Question: I have added a new event in fullcalender. The event is displayed as one div when displayed in "Day" view but it displayed as two attached divs when the view is changed to "Week".

Here is my script code:
'''
@model Alis.AgentPortal.Models.MeetingVM
@using Alis.AgentPortal.Helpers
@{
ViewBag.Title = "Calender";
Layout = "~/Views/Shared/_LayoutforMarketRep.cshtml";
}
@section scripts{
@Styles.Render("~/Content/Calender")
@Scripts.Render("~/bundles/modernizr")
@Scripts.Render("~/bundles/scripts")
}
<script type="text/javascript">
$(document).ready(function () {
$.ajaxSetup({
cache: false
});
function SetValidate() {
var valMessage1 = "";
if ($("#eventTitle").val() == "") {
valMessage1 = valMessage1 + "Please enter subject.";
valMessage1 = valMessage1 + "
";
}
if ($("#eventDate").val() == "") {
valMessage1 = valMessage1 + "Please enter effective date.";
valMessage1 = valMessage1 + "
";
}
//if ($("#Status").val() == "") {
// valMessage1 = valMessage1 + "Please enter Meeting Status.";
// valMessage1 = valMessage1 + "
";
//}
var Req = $('#whoRequired').find(":selected").text();
if (Req == null || Req == "") {
valMessage1 = valMessage1 + "Please enter required person.";
valMessage1 = valMessage1 + "
";
}
var numbers = /^[0-9]+$/;
if (!$('#eventDuration').val().match(numbers)) {
valMessage1 = valMessage1 + "Please enter appointment length in numeric.";
valMessage1 = valMessage1 + "
";
}
return valMessage1;
}
$("#btnPopupSave").click(function () {
if (SetValidate() != "") {
alert(SetValidate());
}
else {
$('#popupEventForm').hide();
var blkstr = "";
$.each($("#whoRequired").val(), function (idx2, val2) {
blkstr = val2 + "," + blkstr;
});
var Reminder = "";
if ($('#chkReminder').prop('checked')) {
Reminder = true;
} else {
Reminder = false;
}
var dataRow = {
'MeetingId': $('#MeetingId').val(),
'Title': $('#eventTitle').val(),
'NewEventTime': $('#eventTime').val(),
'WhoRequired': blkstr,
'Descripttion': $('#txtdescription').val(),
'Status': $('#Status').val(),
'NewEventDate': $('#eventDate').val(),
'Remider': Reminder,
'NewEventDuration': $('#eventDuration').val(),
'Notes': $('#txtnotes').val(),
}
ClearPopupFormValues();
$.ajax({
type: 'POST',
url: "/Calender/SaveEvent",
data: dataRow,
success: function (response) {
if (response == 'True') {
$('#calendar').fullCalendar('refetchEvents');
alert('New event saved!');
}
else {
alert('Error, could not save event!');
}
}
});
}
});
var sourceFullView = { url: '/Calender/GetDiaryEvents/' };
var sourceSummaryView = { url: '/Calender/GetDiarySummary/' };
var CalLoading = true;
$('#calendar').fullCalendar({
header: {
left: 'prev,next today',
center: 'title',
right: 'month,agendaWeek,agendaDay'
},
defaultView: 'agendaDay',
editable: true,
allDaySlot: false,
selectable: true,
slotMinutes: 15,
events: '/Calender/GetDiaryEvents/',
eventClick: function (calEvent, jsEvent, view) {
ShowEventDetails(calEvent.id);
//alert(JSON.stringify(calEvent));
//alert('You clicked on event id: ' + calEvent.id
// + "
Special ID: " + calEvent.someKey
// + "
And the title is: " + calEvent.title);
},
eventDrop: function (event, dayDelta, minuteDelta, allDay, revertFunc) {
if (confirm("Confirm move?")) {
UpdateEvent(event.id, event.start);
}
else {
revertFunc();
}
},
eventResize: function (event, dayDelta, minuteDelta, revertFunc) {
if (confirm("Confirm change appointment length?")) {
UpdateEvent(event.id, event.start, event.end);
}
else {
revertFunc();
}
},
dayClick: function (date, allDay, jsEvent, view) {
$('#eventTitle').val("");
$('#eventDate').val($.fullCalendar.formatDate(date, 'dd/MM/yyyy'));
$('#eventTime').val($.fullCalendar.formatDate(date, 'HH:mm'));
ShowEventPopup(date);
},
viewRender: function (view, element) {
if (!CalLoading) {
if (view.name == 'month') {
$('#calendar').fullCalendar('removeEventSource', sourceFullView);
$('#calendar').fullCalendar('removeEvents');
$('#calendar').fullCalendar('addEventSource', sourceSummaryView);
}
else {
$('#calendar').fullCalendar('removeEventSource', sourceSummaryView);
$('#calendar').fullCalendar('removeEvents');
$('#calendar').fullCalendar('addEventSource', sourceFullView);
}
}
}
});
CalLoading = false;
$('#btnPopupCancel').click(function () {
ClearPopupFormValues();
$('#popupEventForm').hide();
});
$('#btnInit').click(function () {
$.ajax({
type: 'POST',
url: "/Calender/Init",
success: function (response) {
if (response == 'True') {
$('#calendar').fullCalendar('refetchEvents');
alert('Database populated! ');
}
else {
alert('Error, could not populate database!');
}
}
});
});
});
function ShowEventDetails(id) {
$.ajax({
type: 'POST',
url: "/Calender/GetDiaryEventsforBinding",
data: { 'id': id },
success: function (data) {
if (data != null) {
$("#MeetingId").val(data.collection[0].MeetingId);
$("#eventTitle").val(data.collection[0].MeetingSubject);
$("#eventDuration").val(data.collection[0].MeetingDuration);
$("#eventDate").val(formatDate(data.collection[0].ScheduledDate));
$("#eventTime").val(formatTime(data.collection[0].ScheduledDate));
var dataReq = data.collection[0].RequiredPersons;
var dataarray = dataReq.split(",");
$("#whoRequired").val(dataarray);
//$("#whoRequired").prop('disabled', 'disabled');
var mstatus = data.collection[0].MeetingStatus;
//alert(JSON.stringify(abc))
//$("#Status").val(data.collection[0].MeetingStatus);
$("#Status option[value= '" + mstatus + "']").attr("selected", "selected");
if (data.collection[0].MeetingRemainder == "0") {
$("#chkReminder").prop('checked', false)
}
else { $("#chkReminder").prop('checked', true) }
$("#txtdescription").val(data.collection[0].MeetingDescription);
$("#txtnotes").val(data.collection[0].Notes);
}
else {
alert('Error, could not populate database!');
}
}
});
//$("#eventDate").val(data.collection.EventStart);
//$("#eventDate").val(data.collection.EventStart);
$('#popupEventForm').show();
}
function ShowEventPopup(date) {
ClearPopupFormValues();
$('#popupEventForm').show();
$('#eventTitle').focus();
}
function ClearPopupFormValues() {
$('#eventID').val('');
$('#eventTitle').val('');
$('#txtdescription').val('');
$('#chkReminder').checked
$('#eventDuration').val('');
$('#txtNotes').val('');
$('#whoRequired').val('');
}
function UpdateEvent(EventID, EventStart, EventEnd) {
var dataRow = {
'ID': EventID,
'NewEventStart': EventStart,
'NewEventEnd': EventEnd
}
$.ajax({
type: 'POST',
url: "/Calender/UpdateEvent",
dataType: "json",
contentType: "application/json",
data: JSON.stringify(dataRow)
});
}
</script>
<link href="~/Content/Calender/fullcalendar.css" rel="stylesheet" />
<script src="~/Scripts/fullcalendar.js"></script>
'''
I have tried my best but failed . Please help me to sort out this issue.
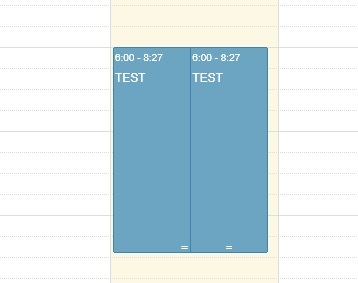
Answer: The problem is in
'if (!CalLoading) { if (view.name == 'month') { ....'
You catch the case that you change between month and week, and the case changing between month and day. But you don't catch the case of changing between day and week. In this last case you don't remove the 'sourceFullView' that was loaded in this last scenario, and you load the same events one more time. That's why they are duplicated.
You should either create an 'else if' scenario, or add '$('#calendar').fullCalendar('removeEventSource', sourceFullView);'
in the 'else' statement